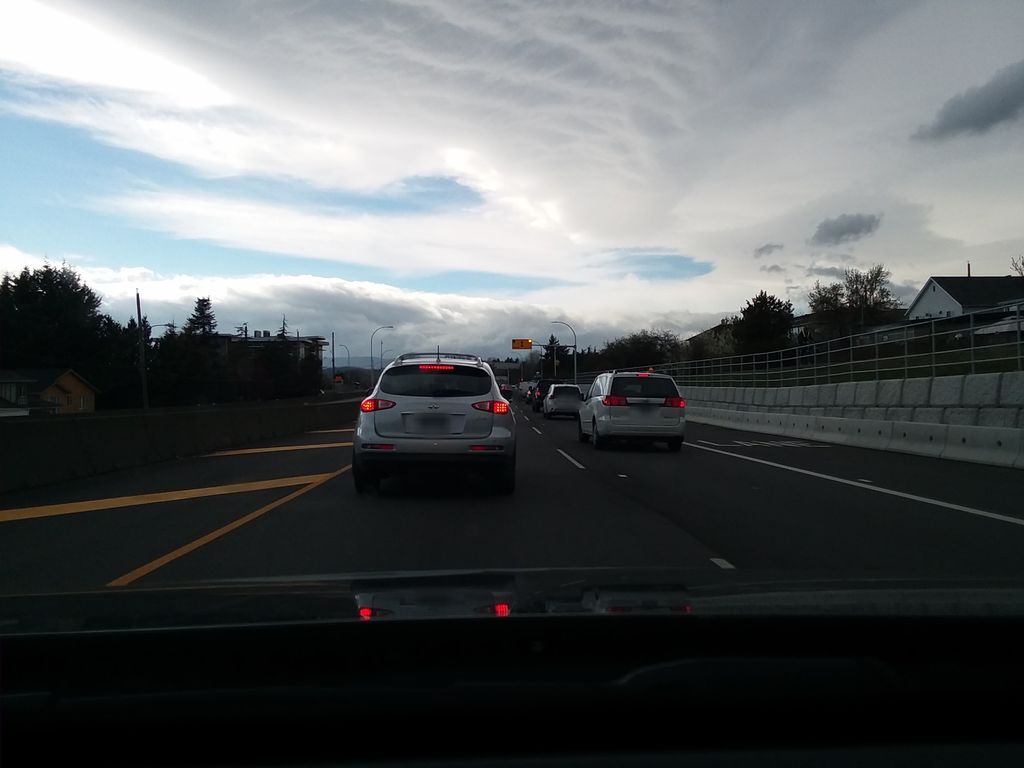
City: victoria